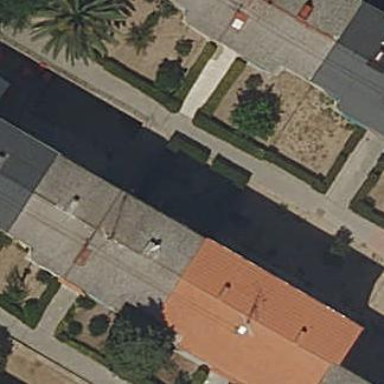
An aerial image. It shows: Residential apartments building.